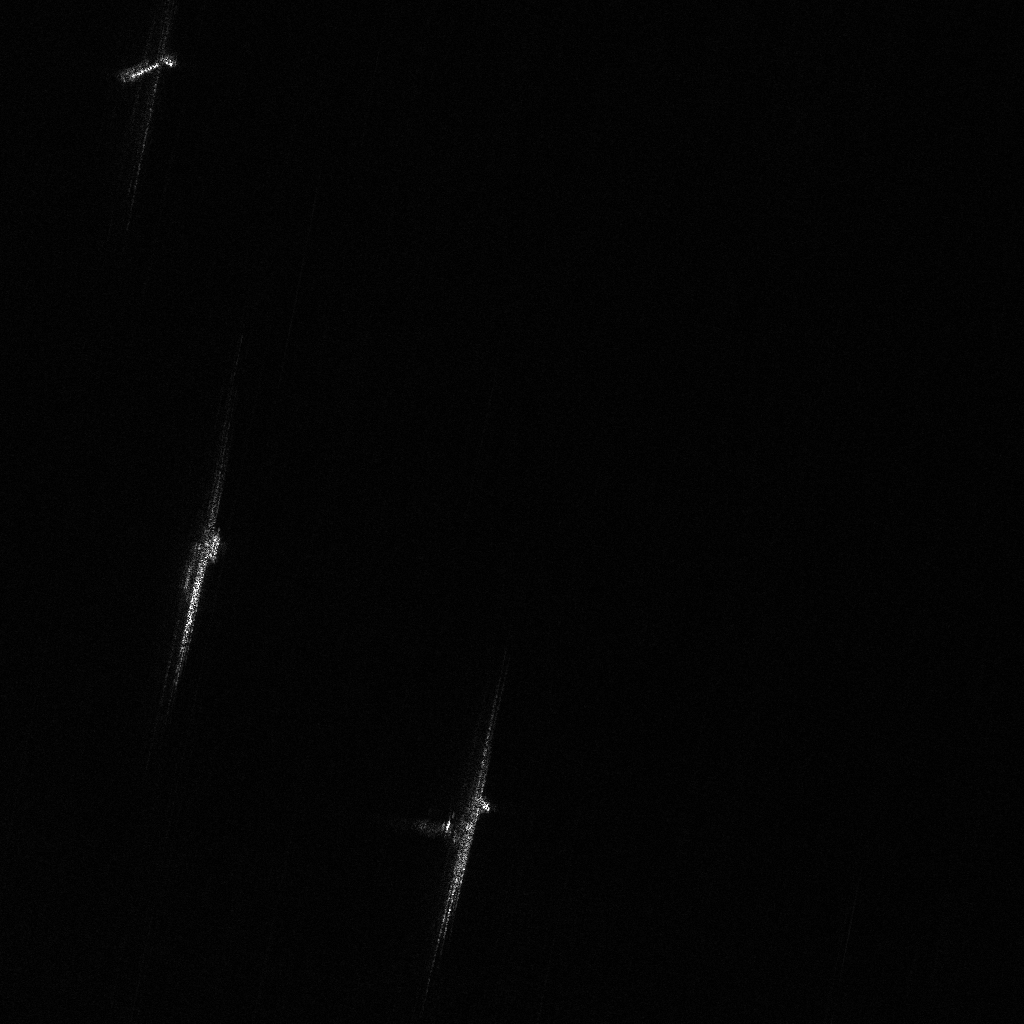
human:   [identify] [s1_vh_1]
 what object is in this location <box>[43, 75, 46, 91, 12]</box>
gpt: <ref>1 medium cell-container at the bottom</ref>